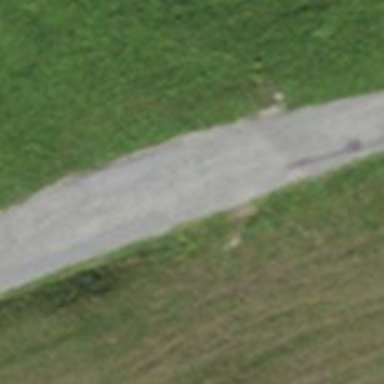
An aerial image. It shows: Passing place on the road.